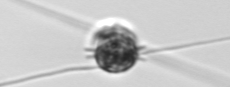
Label: Chaetoceros_danicus